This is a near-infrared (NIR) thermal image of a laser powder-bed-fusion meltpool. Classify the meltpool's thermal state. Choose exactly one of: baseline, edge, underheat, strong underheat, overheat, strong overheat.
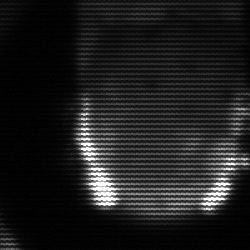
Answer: baseline